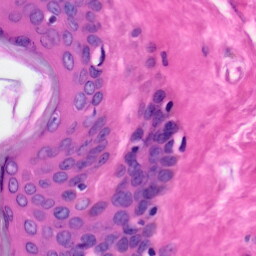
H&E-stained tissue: Skin